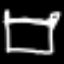
Label: bed